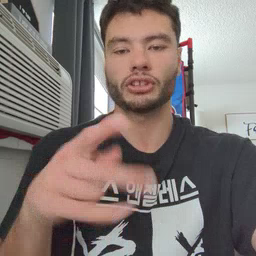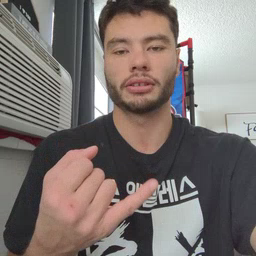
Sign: pajamas